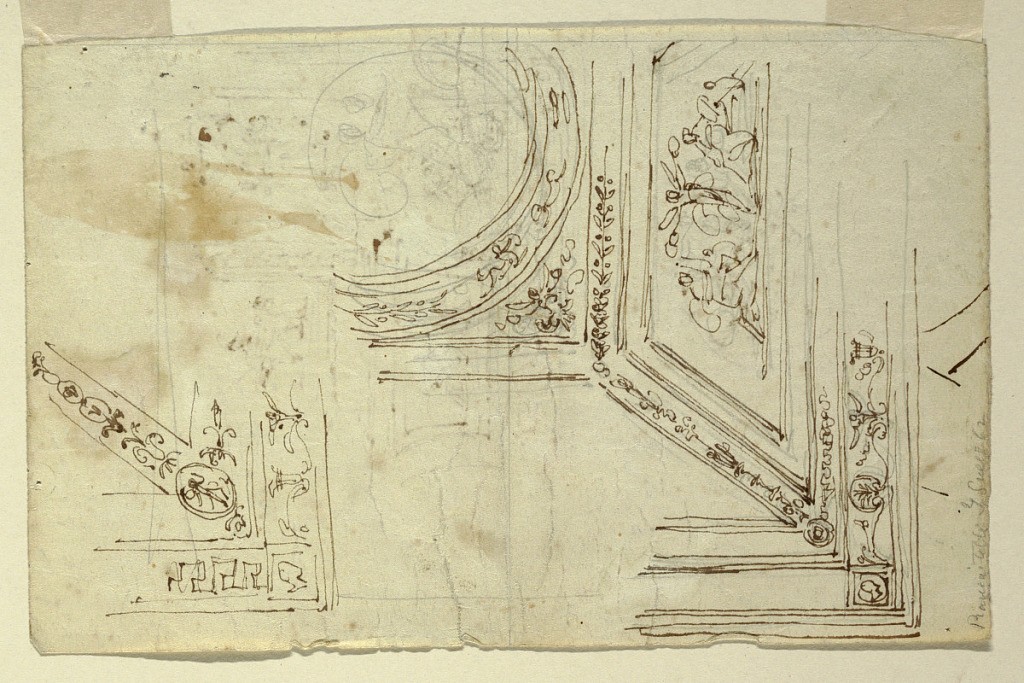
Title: Ceiling Decorations
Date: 1810–1820
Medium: Black chalk, pen and ink on paper
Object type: Drawing
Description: The central panel is circular, inscribed into a square, the corners of which are connected by bands with the corners of the ceiling. Suggestion of figures and candelabrum.